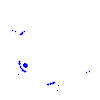
Particle: electron